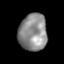
Tissue: prostate
Cell type: T cells
Senescence score: 0.3259
Nuclear area (px): 1021
Mean DAPI intensity: 141.135